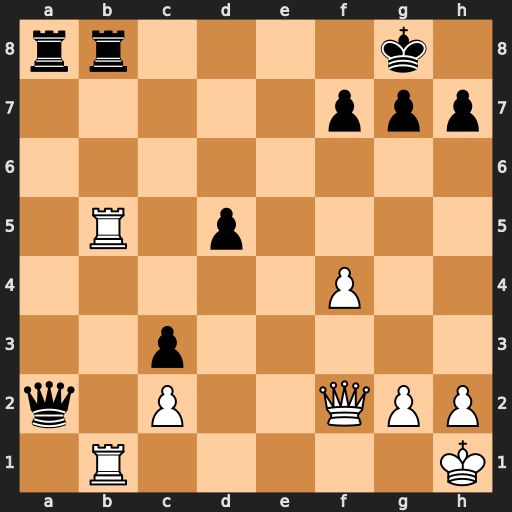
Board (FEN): rr4k1/5ppp/8/1R1p4/5P2/2p5/q1P2QPP/1R5K
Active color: w
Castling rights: -
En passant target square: -
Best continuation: Rxb8+ Rxb8 Rxb8#